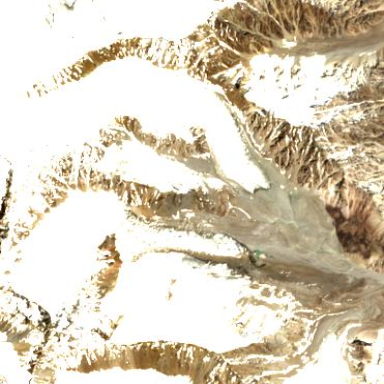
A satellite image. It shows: Majestic glacier in the distance.